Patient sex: M
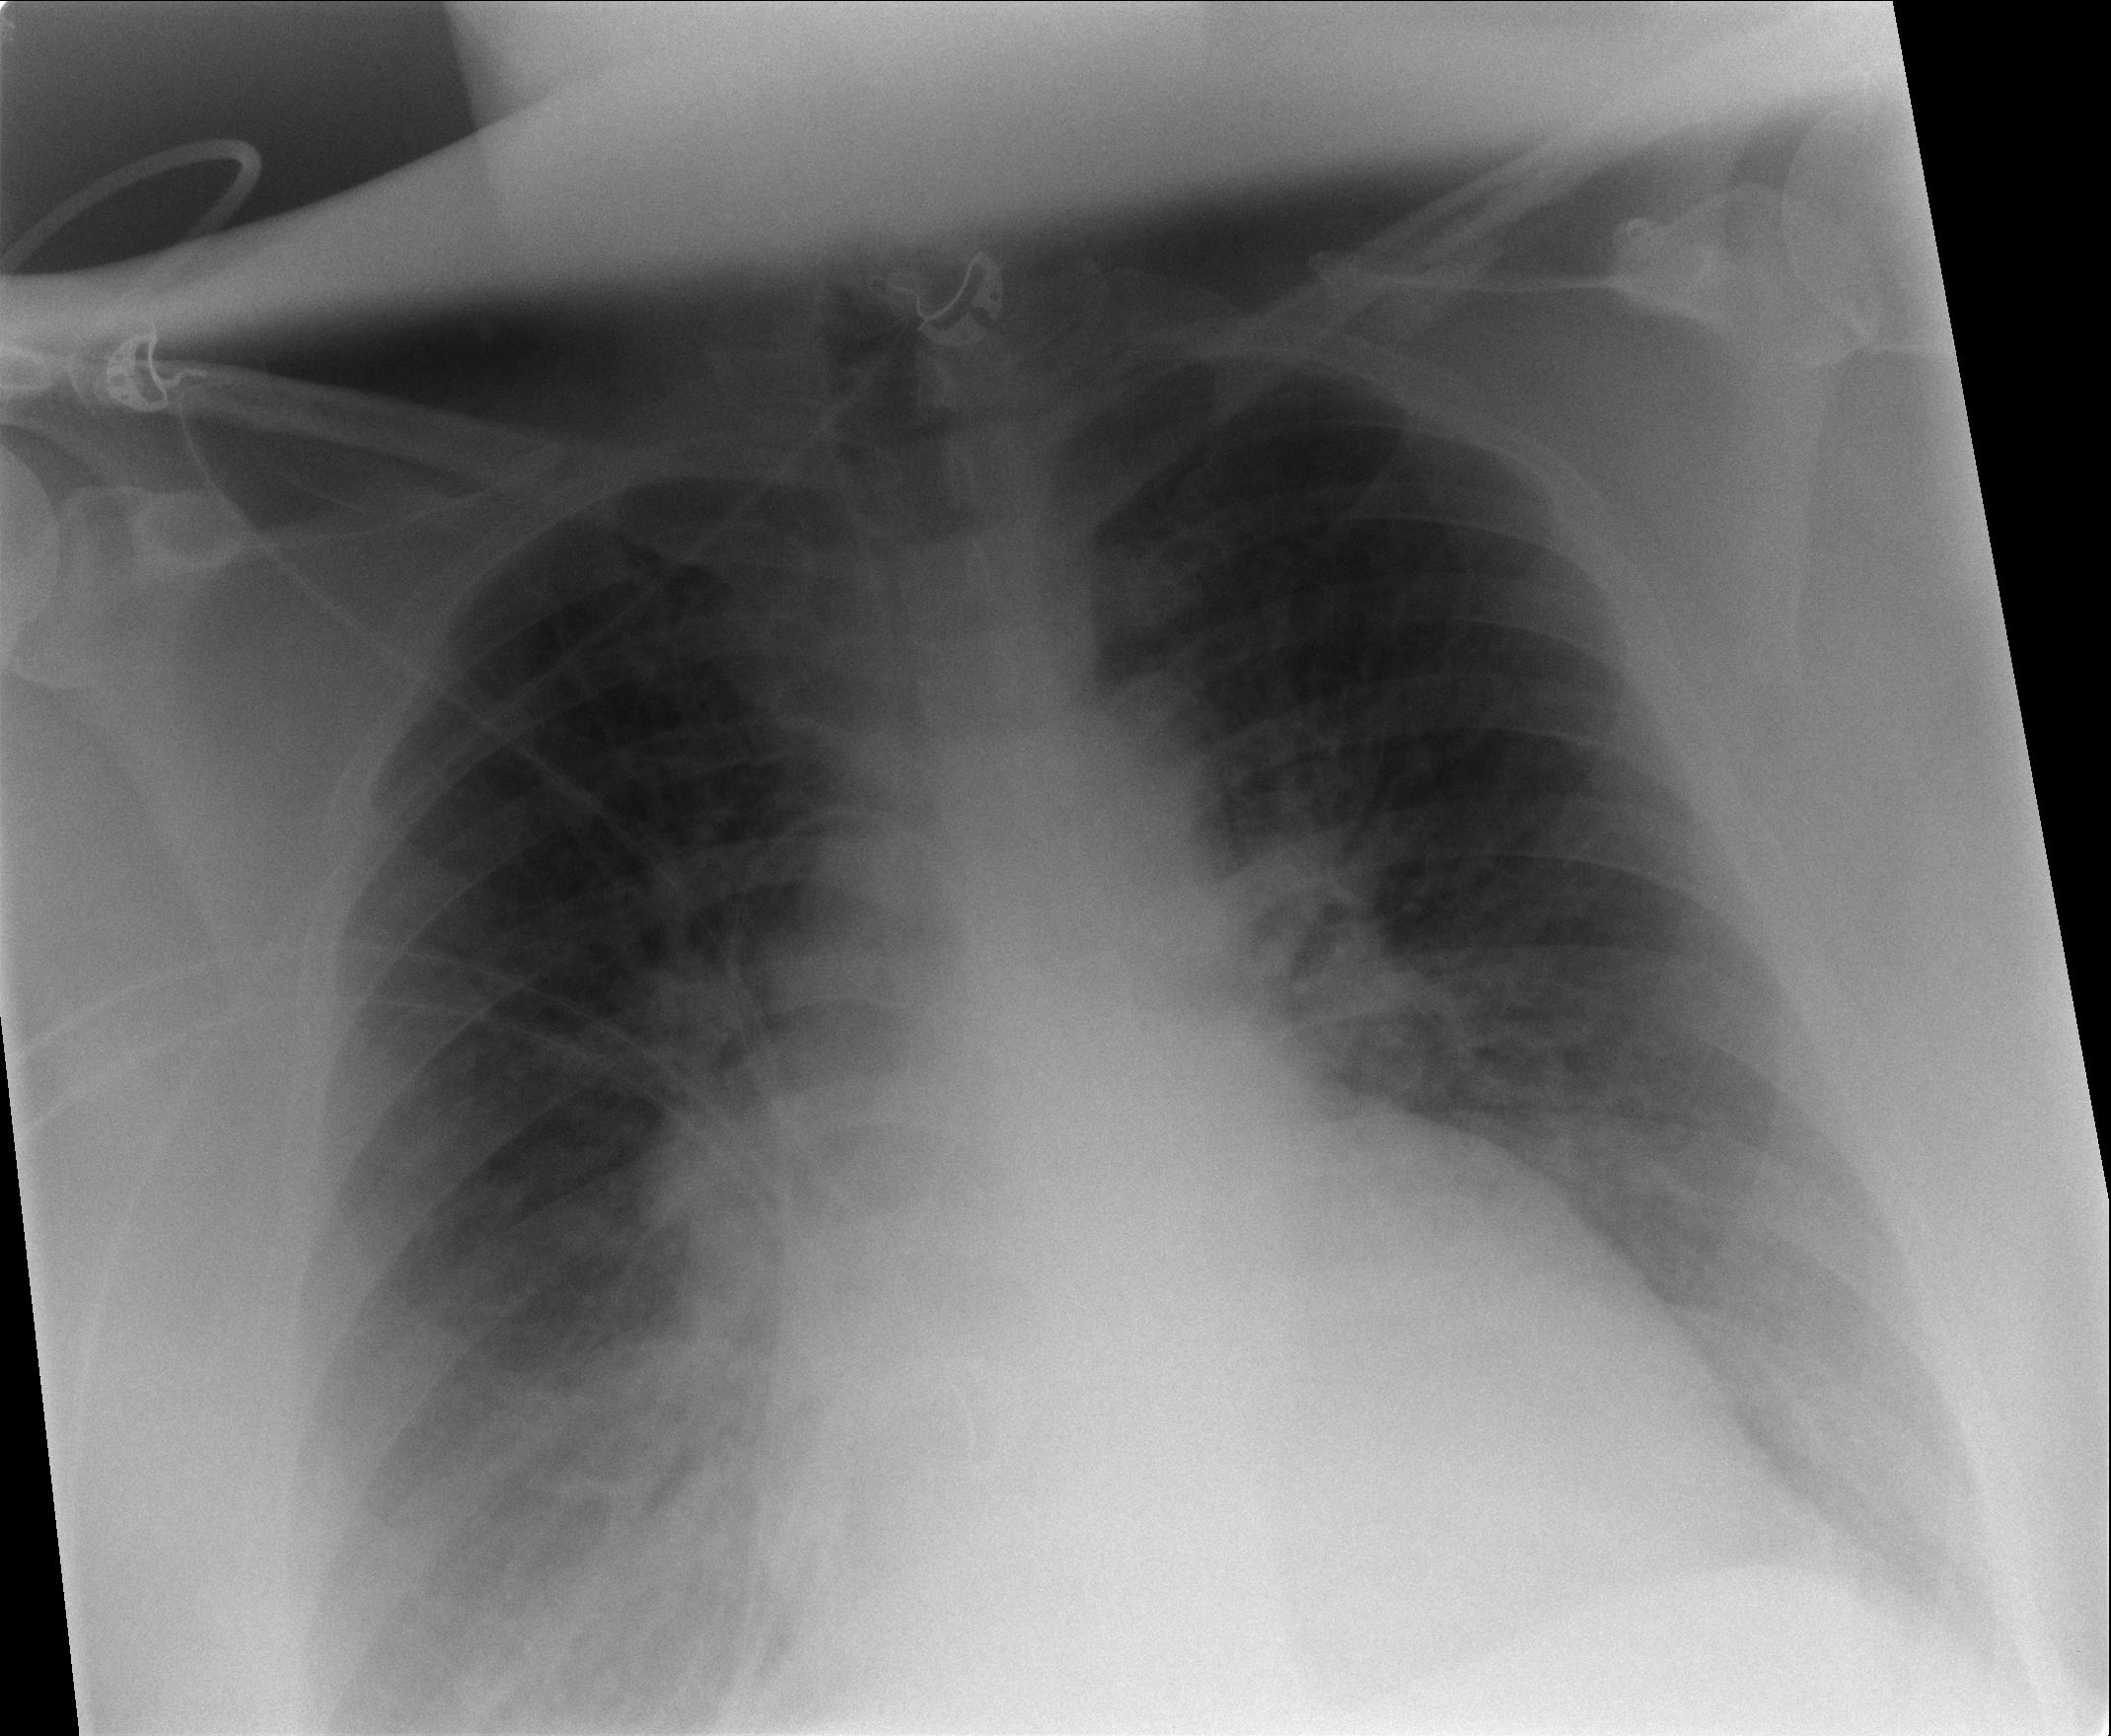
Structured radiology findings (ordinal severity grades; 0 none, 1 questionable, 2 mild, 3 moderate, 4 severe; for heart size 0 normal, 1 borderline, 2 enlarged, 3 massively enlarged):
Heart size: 2
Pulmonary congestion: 0
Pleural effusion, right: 0
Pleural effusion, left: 0
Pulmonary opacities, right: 2
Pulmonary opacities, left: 0
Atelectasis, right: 0
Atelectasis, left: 0